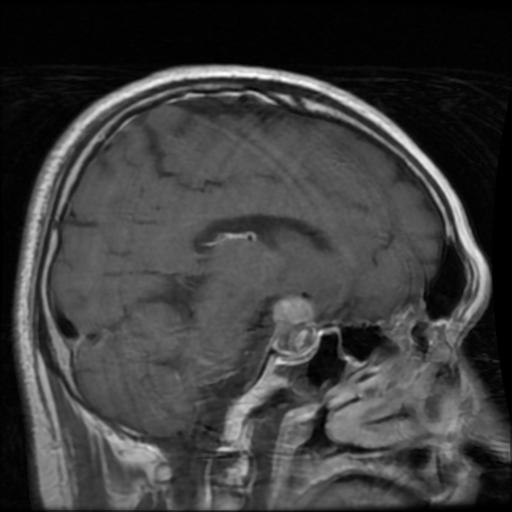
Label: pituitary